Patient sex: M
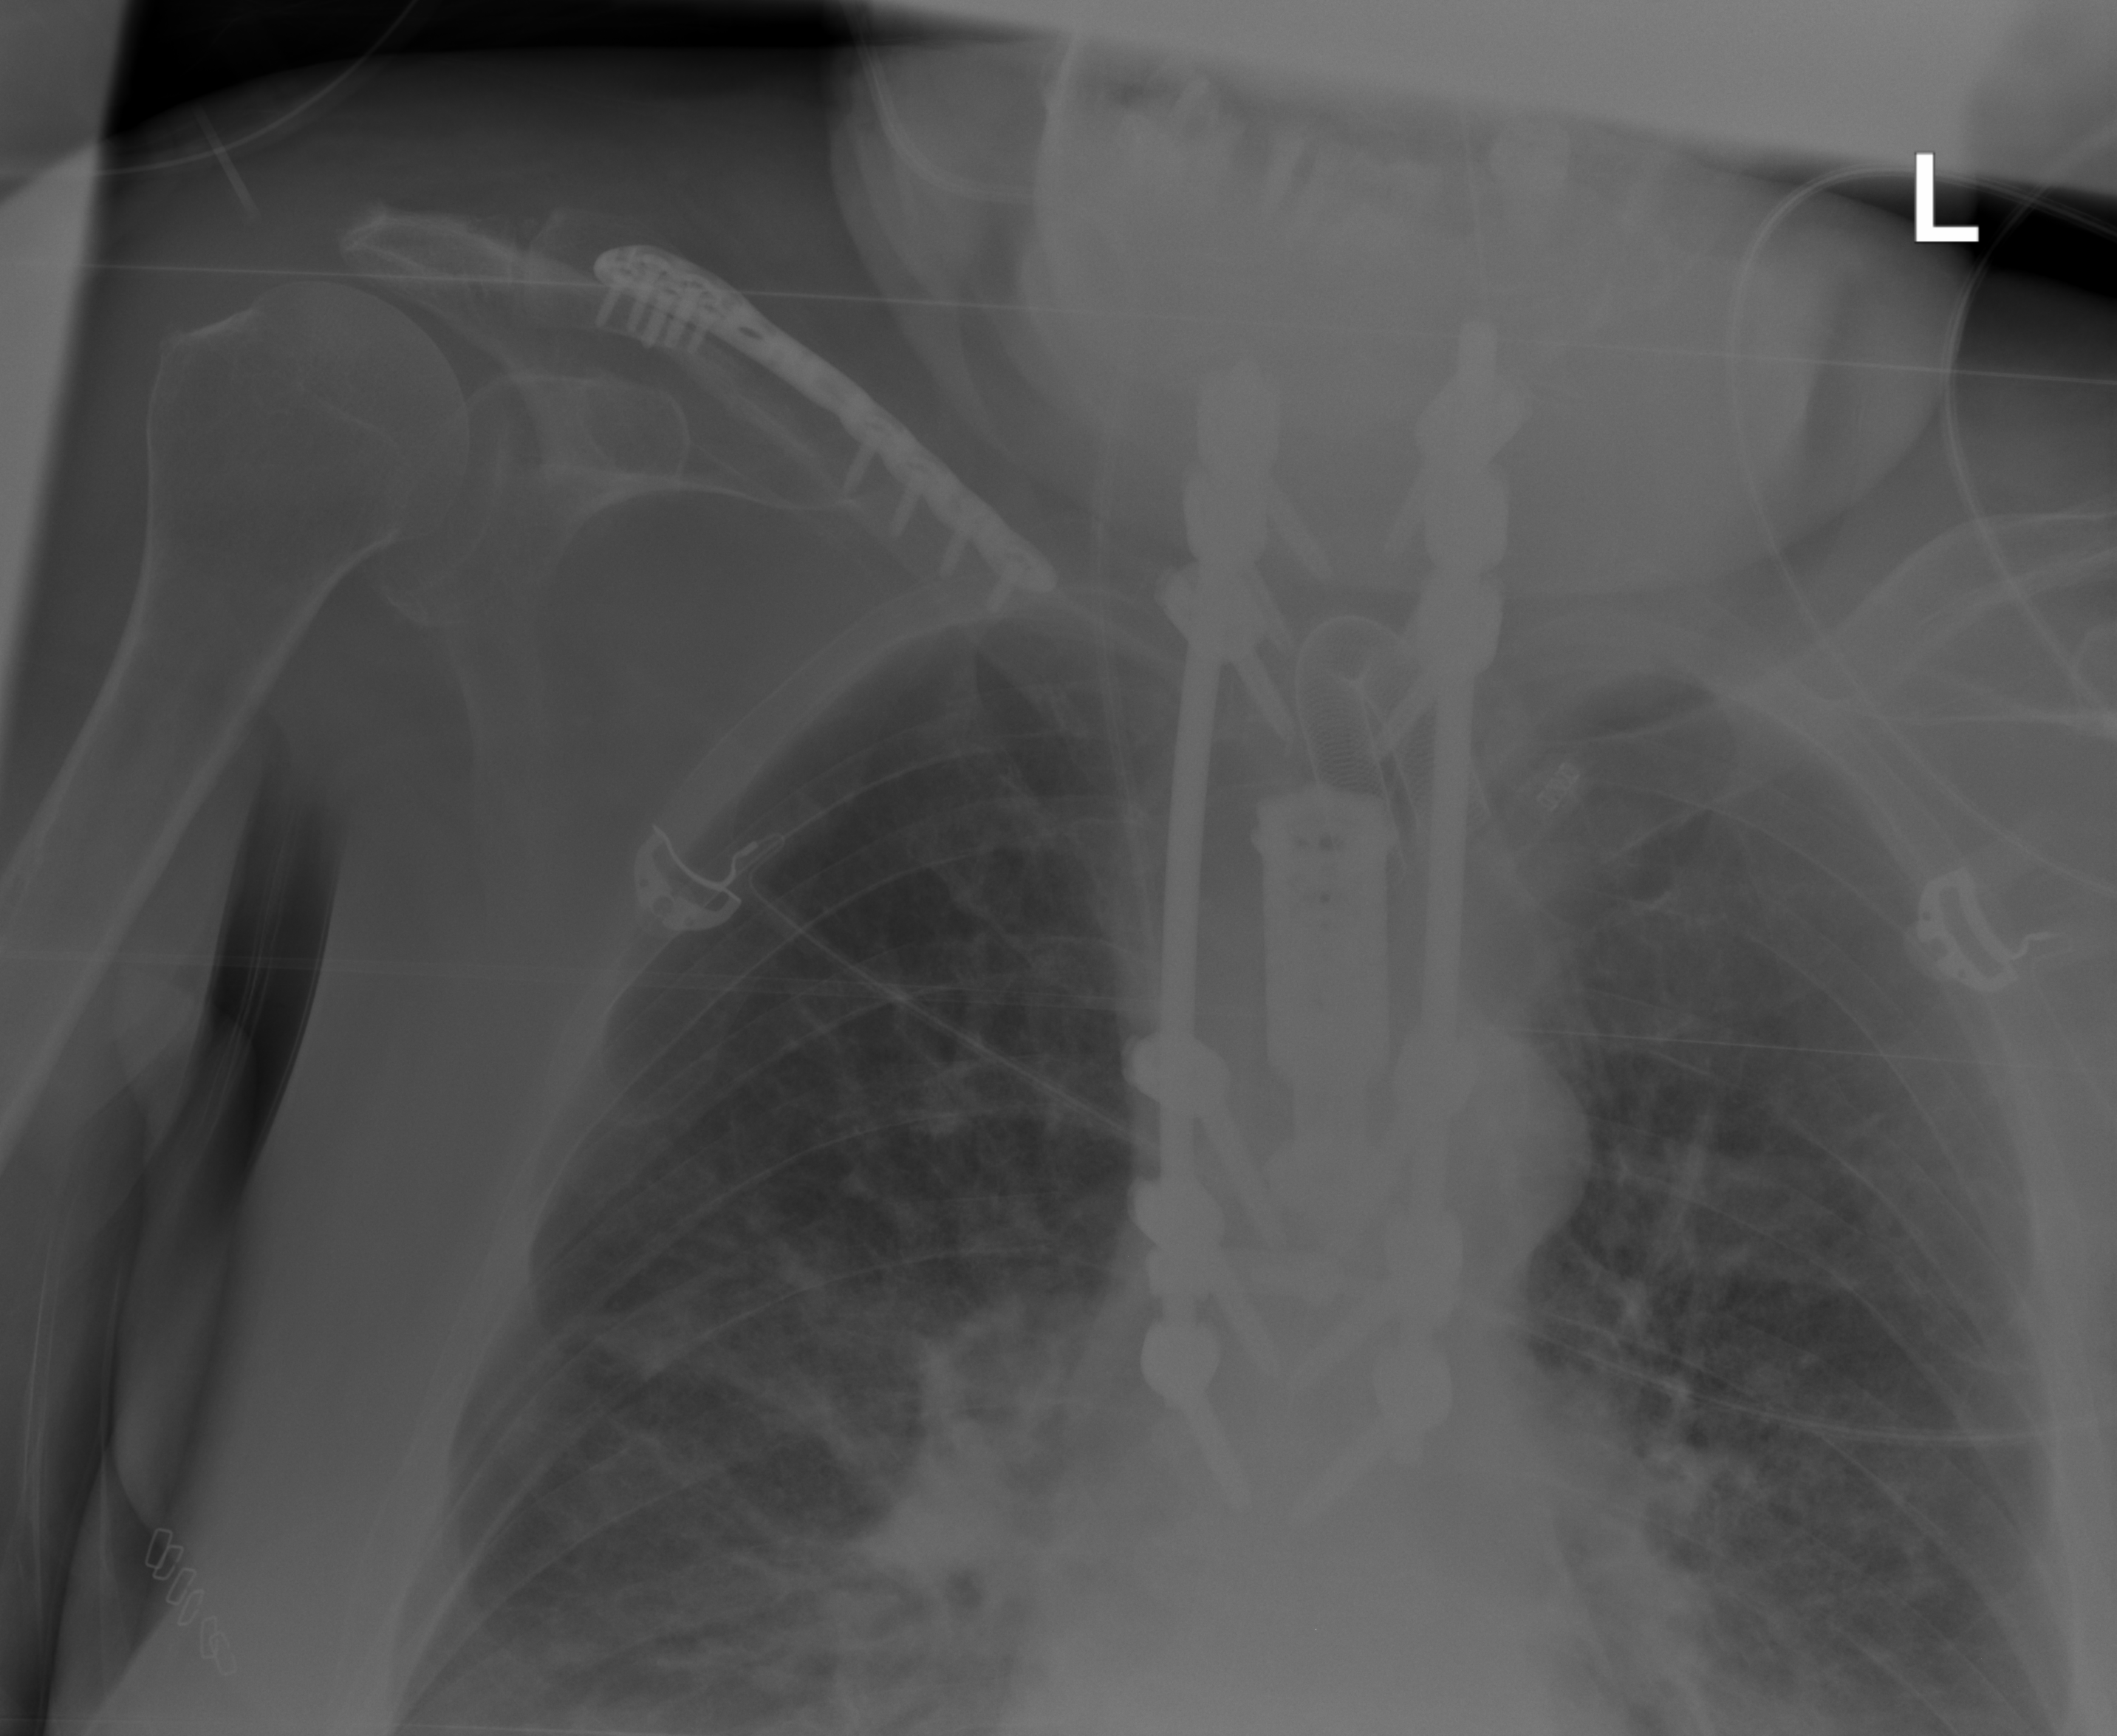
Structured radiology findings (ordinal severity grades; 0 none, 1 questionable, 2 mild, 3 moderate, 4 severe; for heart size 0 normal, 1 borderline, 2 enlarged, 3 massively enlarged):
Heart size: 0
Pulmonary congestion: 0
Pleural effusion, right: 2
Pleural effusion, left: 2
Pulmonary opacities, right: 2
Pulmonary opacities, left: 2
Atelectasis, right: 2
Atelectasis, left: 2